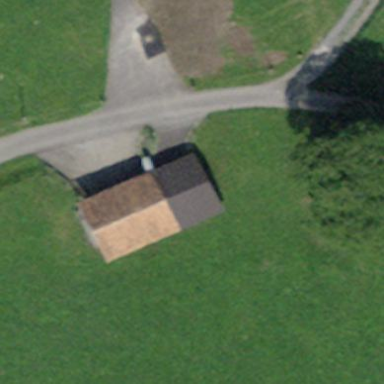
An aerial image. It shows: Group of garages.